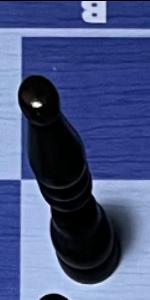
Label: Bishop_Black